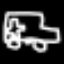
Label: octagon